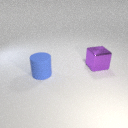
large blue rubber cylinder to the left of large purple metal cube